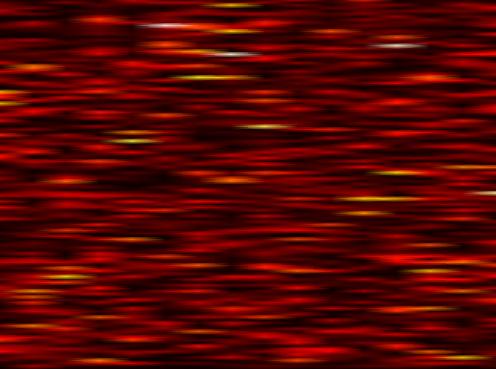
Label: FBMC